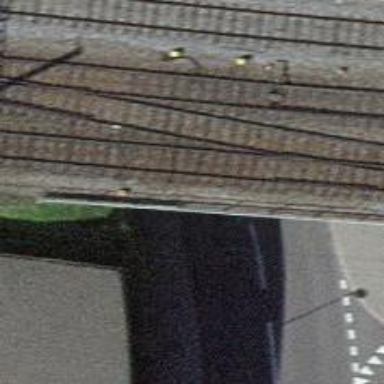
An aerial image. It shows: Railway siding with one electrified track and contact line for powering the train.